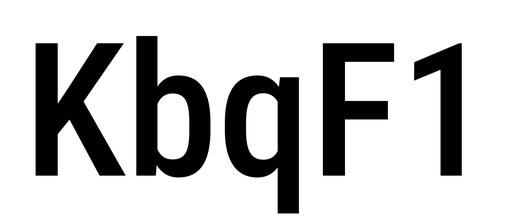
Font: Roboto_Condensed_Medium